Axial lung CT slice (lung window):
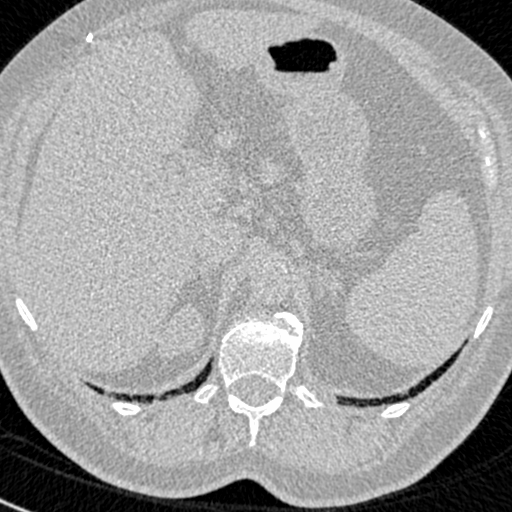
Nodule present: no